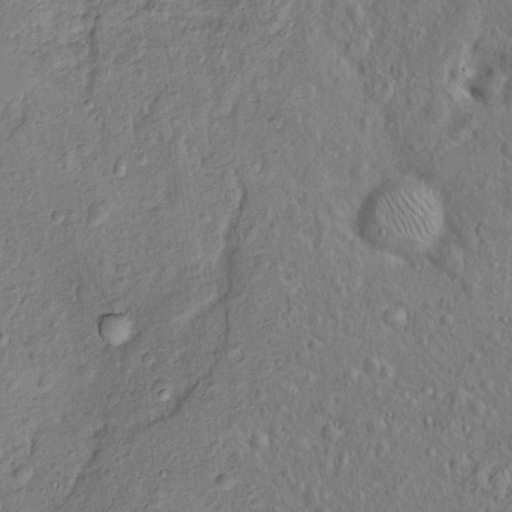
Objects detected: cone